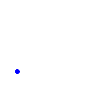
Particle: pion